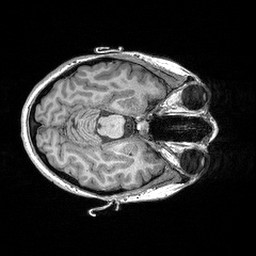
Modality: T1w
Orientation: axial
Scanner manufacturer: siemens
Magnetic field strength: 3 T
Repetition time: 2.3 s
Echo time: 0.00298 s